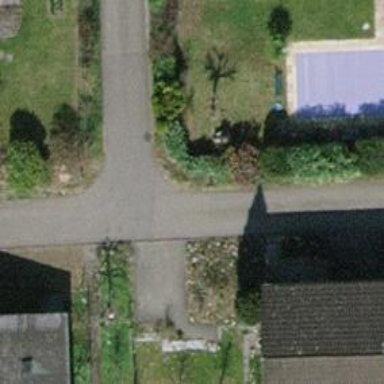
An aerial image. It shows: Alley classified as service road.